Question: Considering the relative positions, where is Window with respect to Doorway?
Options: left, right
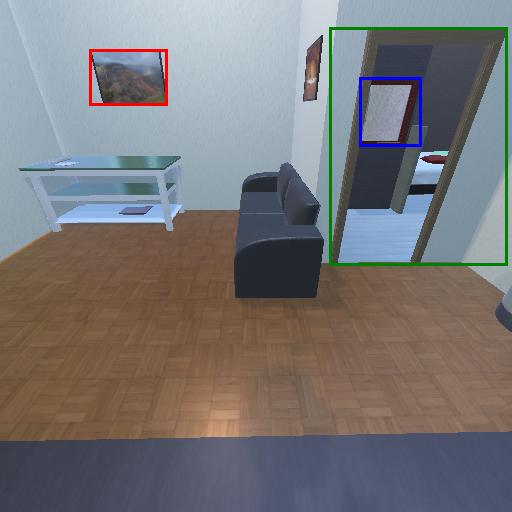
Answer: left